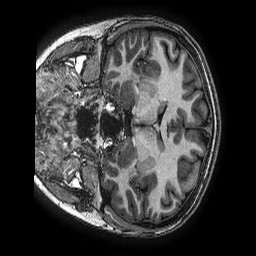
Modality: T1w
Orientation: coronal
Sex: female
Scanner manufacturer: ge
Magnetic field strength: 3 T
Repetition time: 0.00766 s
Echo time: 0.003476 s